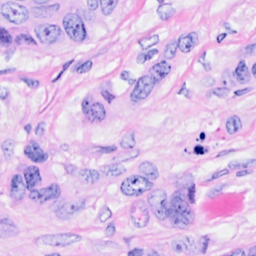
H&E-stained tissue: Breast